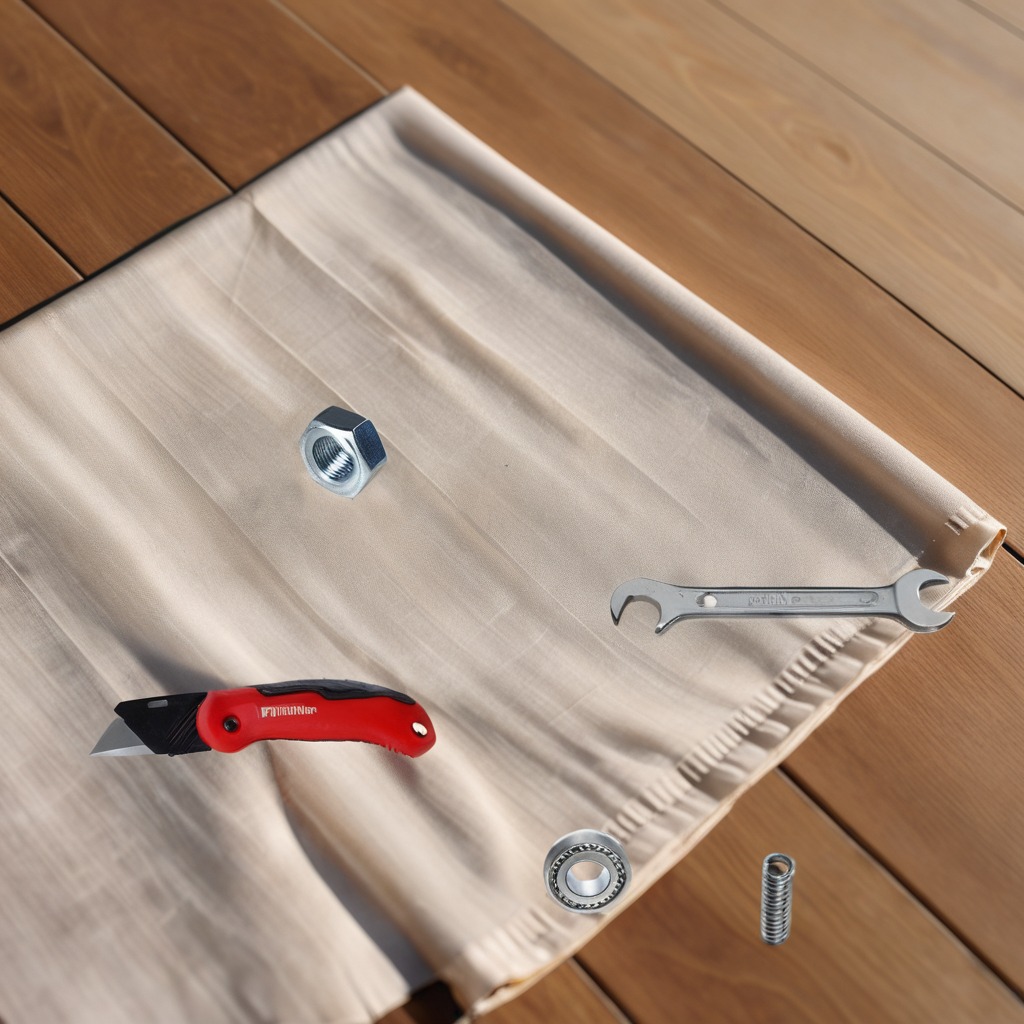
A ball bearing, a knife, a coiled metal spring, a metal nut, and a wrench are lying on the wooden table.